Question: I'm trying to draw a sphere in openGL ES 2.0 on Android. I already looked at the related questions and tried some of their code but I still can't get it to work.
Based on the <URL>' I get an 'GL_INVALID_OPERATION' error. I listed the contents of my buffers below.
Sphere.java
'''
public class Sphere
{
private int stacks;
private int slices;
private float radius;
//Buffers
private FloatBuffer vertexBuffer;
private FloatBuffer colorBuffer;
private ShortBuffer indexBuffer;
//Buffer sizes in aantal bytes
private int vertexBufferSize;
private int colorBufferSize;
private int indexBufferSize;
private int vertexCount;
private int program;
static final int FLOATS_PER_VERTEX = 3; // Het aantal floats in een vertex (x, y, z)
static final int FLOATS_PER_COLOR = 4; // Het aantal floats in een kleur (r, g, b, a)
static final int SHORTS_PER_INDEX = 2;
static final int BYTES_PER_FLOAT = 4;
static final int BYTES_PER_SHORT = 2;
static final int BYTES_PER_VERTEX = FLOATS_PER_VERTEX * BYTES_PER_FLOAT;
static final int BYTES_PER_COLOR = FLOATS_PER_COLOR * BYTES_PER_FLOAT;
static final int BYTES_PER_INDEX_ENTRY = SHORTS_PER_INDEX * BYTES_PER_SHORT;
// Set color with red, green, blue and alpha (opacity) values
private float color[] = { 0.63671875f, 0.76953125f, 0.22265625f, 1.0f };
public Sphere(float radius, int stacks, int slices)
{
this.stacks = stacks;
this.slices = slices;
this.radius = radius;
vertexCount = (stacks+1) * (slices+1);
vertexBufferSize = vertexCount * BYTES_PER_VERTEX;
colorBufferSize = vertexCount * BYTES_PER_COLOR;
indexBufferSize = vertexCount * BYTES_PER_INDEX_ENTRY;
program = GLHelpers.createProgram();
if (program == 0) {
return;
}
GLHelpers.checkGlError("program");
// Setup vertex-array buffer. Vertices in float. A float has 4 bytes.
vertexBuffer = ByteBuffer.allocateDirect(vertexBufferSize).order(ByteOrder.nativeOrder()).asFloatBuffer();
colorBuffer = ByteBuffer.allocateDirect(colorBufferSize).order(ByteOrder.nativeOrder()).asFloatBuffer();
indexBuffer = ByteBuffer.allocateDirect(indexBufferSize).order(ByteOrder.nativeOrder()).asShortBuffer();
generateSphereCoords(radius, stacks, slices);
vertexBuffer.position(0);
colorBuffer.position(0);
indexBuffer.position(0);
}
public void draw(float[] modelViewProjectionMatrix)
{
GLES20.glUseProgram(program);
GLHelpers.checkGlError("useprogram");
int positionHandle = GLES20.glGetAttribLocation(program, "a_Position");
GLES20.glEnableVertexAttribArray(positionHandle);
GLES20.glVertexAttribPointer(positionHandle, 3, GLES20.GL_FLOAT, false, BYTES_PER_VERTEX, vertexBuffer);
GLHelpers.checkGlError("pos");
//int colorHandle = GLES20.glGetAttribLocation(program, "a_Color");
//GLES20.glEnableVertexAttribArray(colorHandle);
//GLES20.glVertexAttribPointer(colorHandle, 4, GLES20.GL_FLOAT, false, BYTES_PER_COLOR, colorBuffer);
//GLHelpers.checkGlError("color");
int matrixHandle = GLES20.glGetUniformLocation(program, "u_Matrix");
GLES20.glUniformMatrix4fv(matrixHandle, 1, false, modelViewProjectionMatrix, 0);
/*
* When using glDrawArrays rendering works but the results are not correct, when using glDrawElements I get an GL_INVALID_OPERATION error.
*/
GLES20.glDrawElements(GLES20.GL_TRIANGLE_STRIP, indexBuffer.capacity(), GLES20.GL_SHORT, indexBuffer);
//GLES20.glDrawArrays(GLES20.GL_TRIANGLE_STRIP, 0, vertexCount);
GLHelpers.checkGlError("draw");
// Disable vertex array
GLES20.glDisableVertexAttribArray(positionHandle);
//GLES20.glDisableVertexAttribArray(colorHandle);
}
private void generateSphereCoords(float radius, int stacks, int slices)
{
for (int stackNumber = 0; stackNumber <= stacks; ++stackNumber)
{
for (int sliceNumber = 0; sliceNumber < slices; ++sliceNumber)
{
float theta = (float) (stackNumber * Math.PI / stacks);
float phi = (float) (sliceNumber * 2 * Math.PI / slices);
float sinTheta = FloatMath.sin(theta);
float sinPhi = FloatMath.sin(phi);
float cosTheta = FloatMath.cos(theta);
float cosPhi = FloatMath.cos(phi);
vertexBuffer.put(new float[]{radius * cosPhi * sinTheta, radius * sinPhi * sinTheta, radius * cosTheta});
}
}
for (int stackNumber = 0; stackNumber < stacks; ++stackNumber)
{
for (int sliceNumber = 0; sliceNumber <= slices; ++sliceNumber)
{
indexBuffer.put((short) ((stackNumber * slices) + (sliceNumber % slices)));
indexBuffer.put((short) (((stackNumber + 1) * slices) + (sliceNumber % slices)));
}
}
}
}
'''
GLHelpers.java
'''
public class GLHelpers
{
private static final String TAG = "GLHelpers";
private static final String VERTEX_SHADER_CODE =
"uniform mat4 u_Matrix;" +
"attribute vec4 a_Position;" +
"attribute vec4 a_Color;" +
"varying vec4 v_Color;" +
"void main() {" +
" v_Color = a_Color;" +
" gl_Position = a_Position * u_Matrix;" +
"}";
private static final String FRAGMENT_SHADER_CODE =
"precision mediump float;" +
"varying vec4 v_Color;" +
"void main() {" +
" gl_FragColor = v_Color;" +
"}";
private static int loadShader(int shaderType, String source)
{
int shader = GLES20.glCreateShader(shaderType);
if (shader != 0) {
GLES20.glShaderSource(shader, source);
GLES20.glCompileShader(shader);
int[] compiled = new int[1];
GLES20.glGetShaderiv(shader, GLES20.GL_COMPILE_STATUS, compiled, 0);
if (compiled[0] == 0)
{
Log.e(TAG, "Could not compile shader " + shaderType + ":");
Log.e(TAG, GLES20.glGetShaderInfoLog(shader));
GLES20.glDeleteShader(shader);
shader = 0;
}
}
return shader;
}
public static int createProgram()
{
int vertexShader = GLHelpers.loadShader(GLES20.GL_VERTEX_SHADER, GLHelpers.VERTEX_SHADER_CODE);
if (vertexShader == 0)
return 0;
int pixelShader = GLHelpers.loadShader(GLES20.GL_FRAGMENT_SHADER, GLHelpers.FRAGMENT_SHADER_CODE);
if (pixelShader == 0)
return 0;
int program = GLES20.glCreateProgram();
if (program != 0) {
GLES20.glAttachShader(program, vertexShader);
GLHelpers.checkGlError("glAttachShader");
GLES20.glAttachShader(program, pixelShader);
GLHelpers.checkGlError("glAttachShader");
GLES20.glLinkProgram(program);
int[] linkStatus = new int[1];
GLES20.glGetProgramiv(program, GLES20.GL_LINK_STATUS, linkStatus, 0);
if (linkStatus[0] != GLES20.GL_TRUE)
{
Log.e(TAG, "Could not link program: ");
Log.e(TAG, GLES20.glGetProgramInfoLog(program));
GLES20.glDeleteProgram(program);
program = 0;
}
}
return program;
}
public static void checkGlError(String glOperation)
{
int error;
while ((error = GLES20.glGetError()) != GLES20.GL_NO_ERROR)
{
Log.e(TAG, glOperation + ": glError " + error);
throw new RuntimeException(glOperation + ": glError " + error);
}
}
}
'''
The contents of 'vertexBuffer'
'''
X Y Z
0.0, 0.0, 1.0,
0.0, 0.0, 1.0,
-0.0, 0.0, 1.0,
-0.0, -0.0, 1.0,
0.0, -0.0, 1.0,
0.58778524, 0.0, 0.809017,
0.<PHONE>, 0.559017, 0.809017,
-<PHONE>, 0.34549147, 0.809017,
-<PHONE>, -0.34549156, 0.809017,
0.<PHONE>, -0.55901694, 0.809017,
0.95105654, 0.0, 0.30901697,
0.29389262, 0.90450853, 0.30901697,
-0.769421, 0.55901694, 0.30901697,
-0.76942086, -<PHONE>, 0.30901697,
0.29389274, -<PHONE>, 0.30901697,
<PHONE>, 0.0, -0.30901703,
<PHONE>, <PHONE>, -0.30901703,
-<PHONE>, <PHONE>, -0.30901703,
-<PHONE>, -0.55901706, -0.30901703,
0.29389274, -<PHONE>, -0.30901703,
<PHONE>, 0.0, -0.80901706,
<PHONE>, 0.55901694, -0.80901706,
-0.47552824, <PHONE>, -0.80901706,
-0.47552818, -0.34549153, -0.80901706,
<PHONE>, -<PHONE>, -0.80901706,
-8.742278E-8, -0.0, -1.0,
-2.7015123E-8, -8.3144E-8, -1.0,
7.0726514E-8, -5.138581E-8, -1.0,
7.072651E-8, 5.138583E-8, -1.0,
-2.7015135E-8, 8.3143995E-8, -1.0,
0.0, 0.0, 0.0,
0.0, 0.0, 0.0,
0.0, 0.0, 0.0,
0.0, 0.0, 0.0,
0.0, 0.0, 0.0,
0.0, 0.0, 0.0
'''
The contents of 'indexBuffer'
'''
[0, 0, 0, 0, 0, 0, 0, 0, 0, 0, 0, 0, 0, 0, 0, 0, 0, 0, 0, 0, 0, 0, 0, 0, 0, 0, 0, 0, 0, 0, 0, 0, 0, 0, 0, 0, 0, 0, 0, 0, 0, 0, 0, 0, 0, 0, 0, 0, 0, 0, 0, 0, 0, 0, 0, 0, 0, 0, 0, 0, 0, 0, 0, 0, 0, 0, 0, 0, 0, 0, 0, 0]
'''
The result when using 'glDrawArrays()':

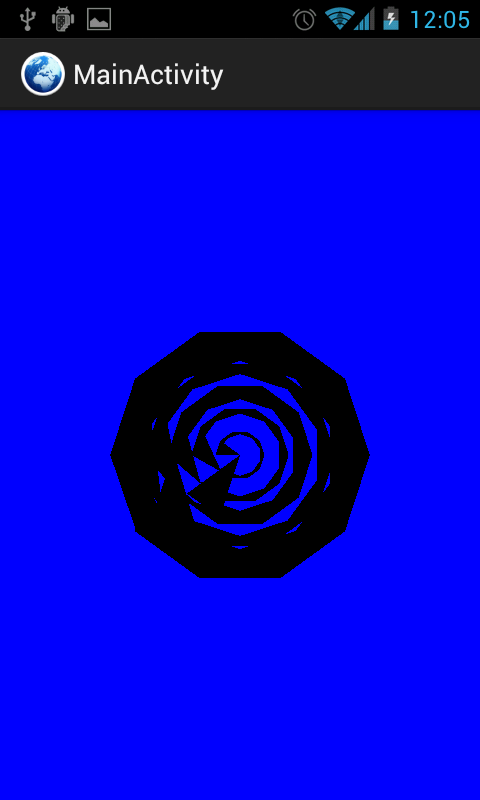
Answer: You're setting 'vertexCount' as 'lat * lon * bytes per float', which looks very weird to me.
I think you have misnamed this variable, as the number of vertices has nothing to do with bytes per float.
You're using the same variable in glDrawArrays, which seems to me will not have the accurate number of vertices.